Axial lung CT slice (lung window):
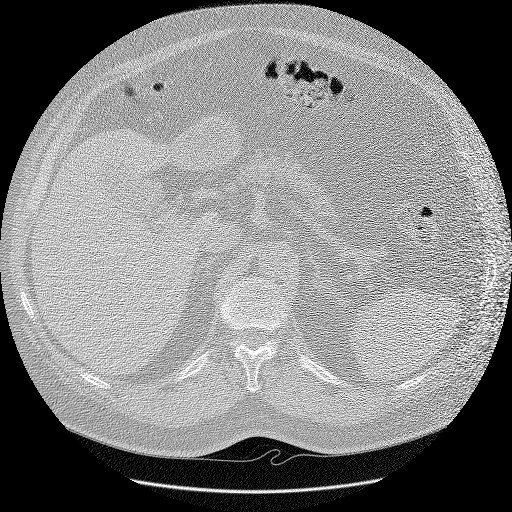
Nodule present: no